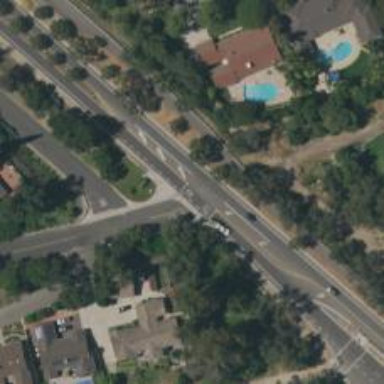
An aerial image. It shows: Residential road.